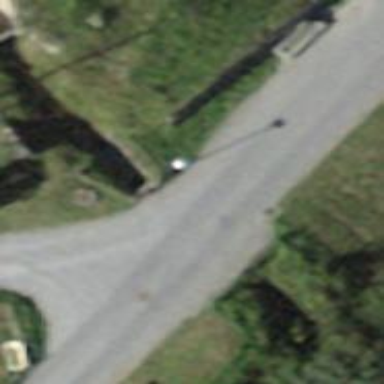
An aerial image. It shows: Tertiary road passing over bridge.